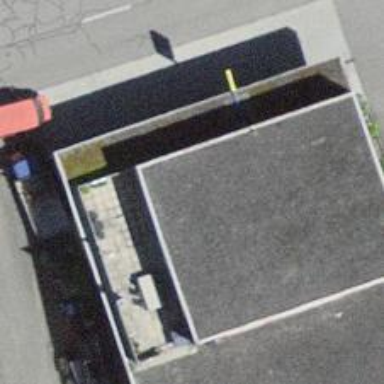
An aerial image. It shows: Fuel station.